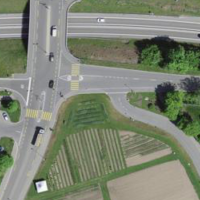
EUNIS habitat code: 24
Species observed at this site:
Salix fragilis